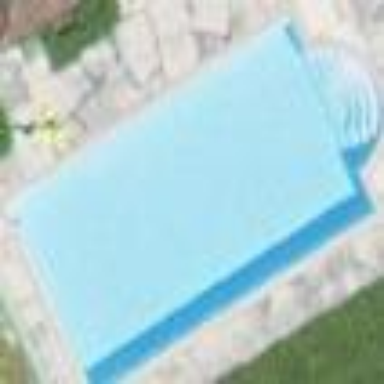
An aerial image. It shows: Swimming pool located in leisure land.